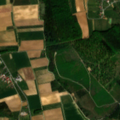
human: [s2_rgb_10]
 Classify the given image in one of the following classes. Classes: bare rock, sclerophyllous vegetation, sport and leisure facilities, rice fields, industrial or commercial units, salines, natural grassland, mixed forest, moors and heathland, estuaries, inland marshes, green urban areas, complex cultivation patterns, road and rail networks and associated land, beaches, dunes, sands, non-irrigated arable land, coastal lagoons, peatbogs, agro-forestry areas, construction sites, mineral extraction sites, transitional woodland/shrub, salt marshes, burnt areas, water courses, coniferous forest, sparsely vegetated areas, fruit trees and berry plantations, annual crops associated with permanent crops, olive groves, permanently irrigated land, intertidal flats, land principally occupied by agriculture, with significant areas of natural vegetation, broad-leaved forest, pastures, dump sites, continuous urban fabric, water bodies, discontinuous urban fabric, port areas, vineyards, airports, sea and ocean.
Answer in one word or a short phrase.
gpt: non-irrigated arable land, complex cultivation patterns, broad-leaved forest, mixed forest, transitional woodland/shrub